Field crop: maize
Growth stage: 2
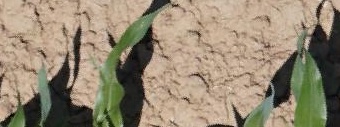
Species: maize